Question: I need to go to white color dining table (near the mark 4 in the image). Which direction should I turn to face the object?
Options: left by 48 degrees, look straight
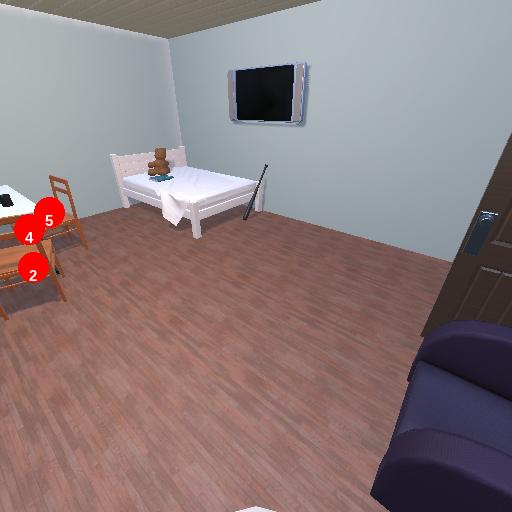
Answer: left by 48 degrees